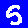
Digit: 5